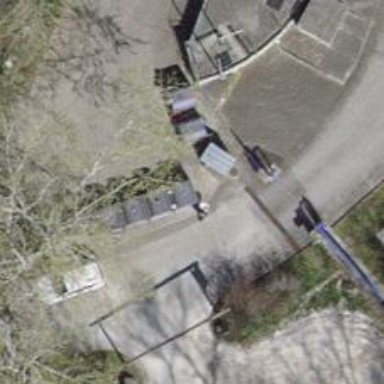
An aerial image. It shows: Recycling container for recycling.